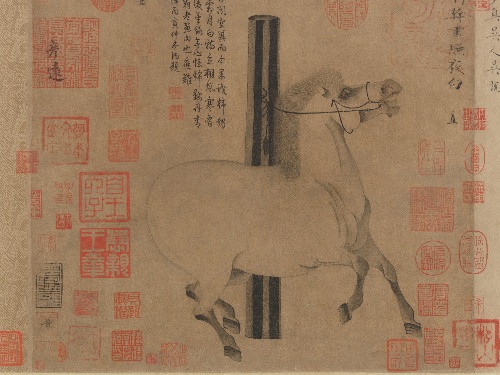
Title: 唐 韓幹 照夜白圖 卷|Night-Shining White
Artist: Han Gan
Artist bio: Chinese, active ca. 742–756
Date: ca. 750
Object type: Handscroll
Classification: Paintings
Medium: Handscroll; ink on paper
Culture: China
Period: Tang dynasty (618–907)
Dimensions: Image: 12 1/8 x 13 3/8 in. (30.8 x 34 cm)
Overall with mounting: 14 in. x 37 ft. 5 1/8 in. (35.4 cm x 11.4 m)
Department: Asian Art
Credit line: Purchase, The Dillon Fund Gift, 1977
Accession year: 1977
Repository: Metropolitan Museum of Art, New York, NY
Tags: Horses